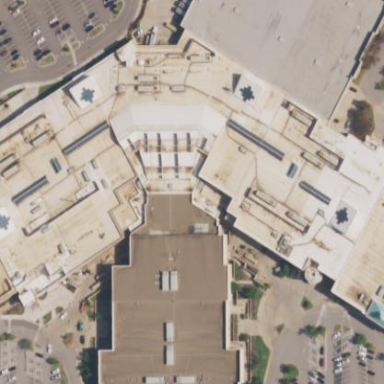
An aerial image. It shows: Mall building.